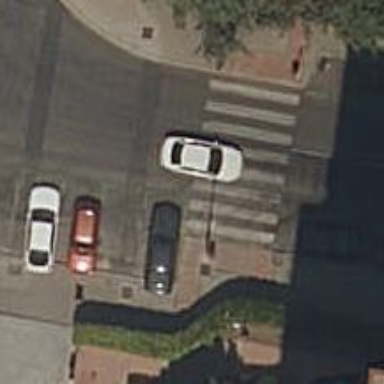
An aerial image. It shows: Pedestrian crossing with zebra markings on the footway.